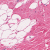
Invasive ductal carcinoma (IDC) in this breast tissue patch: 0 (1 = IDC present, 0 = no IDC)